Interaction volume radius: 5 \u00c5
Interaction volume height: 45 \u00c5
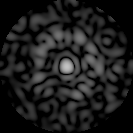
Disorder parameter: 0.8431